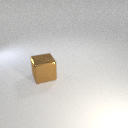
large brown metal cube